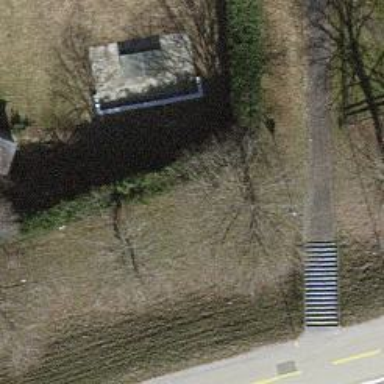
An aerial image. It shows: Hedge barrier.